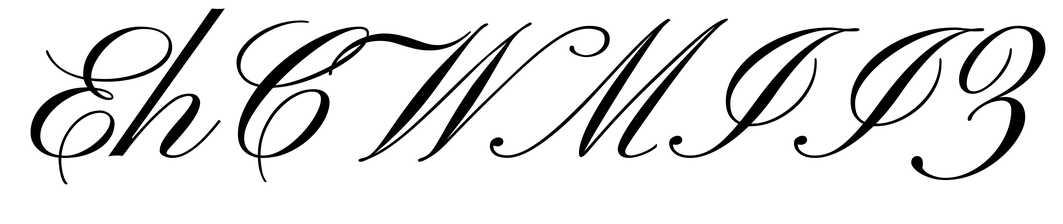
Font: PinyonScript-Regular